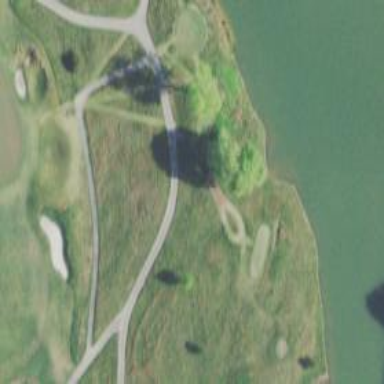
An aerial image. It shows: Service road designated as golf cart path.